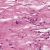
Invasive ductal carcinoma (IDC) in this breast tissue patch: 0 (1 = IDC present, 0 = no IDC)